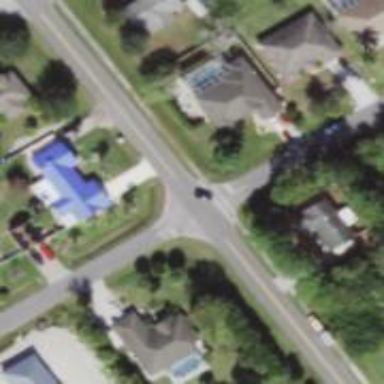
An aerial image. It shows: Marked road crossing.